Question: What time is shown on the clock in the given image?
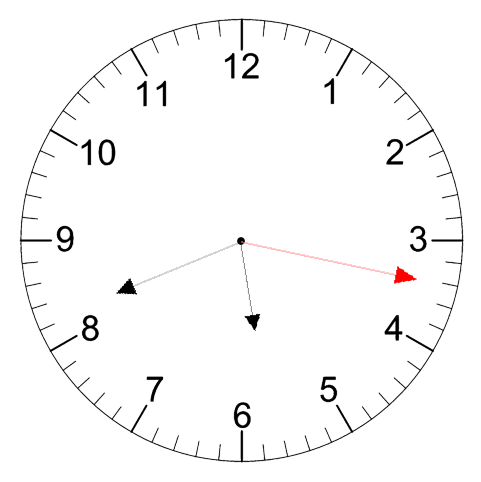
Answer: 05:41:17